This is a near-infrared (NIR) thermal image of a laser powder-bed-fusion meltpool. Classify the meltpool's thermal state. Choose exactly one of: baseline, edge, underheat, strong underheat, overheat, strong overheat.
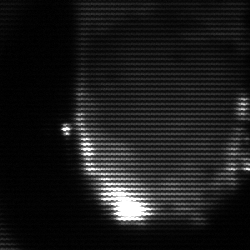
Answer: baseline